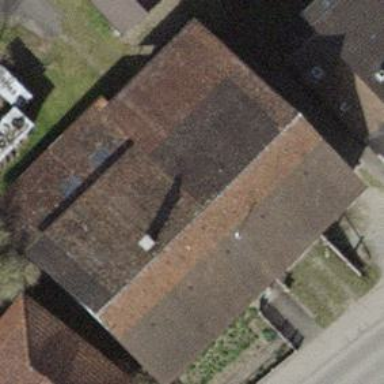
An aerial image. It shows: Detached building with gabled roof.